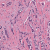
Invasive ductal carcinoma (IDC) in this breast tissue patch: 1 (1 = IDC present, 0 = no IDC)